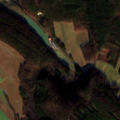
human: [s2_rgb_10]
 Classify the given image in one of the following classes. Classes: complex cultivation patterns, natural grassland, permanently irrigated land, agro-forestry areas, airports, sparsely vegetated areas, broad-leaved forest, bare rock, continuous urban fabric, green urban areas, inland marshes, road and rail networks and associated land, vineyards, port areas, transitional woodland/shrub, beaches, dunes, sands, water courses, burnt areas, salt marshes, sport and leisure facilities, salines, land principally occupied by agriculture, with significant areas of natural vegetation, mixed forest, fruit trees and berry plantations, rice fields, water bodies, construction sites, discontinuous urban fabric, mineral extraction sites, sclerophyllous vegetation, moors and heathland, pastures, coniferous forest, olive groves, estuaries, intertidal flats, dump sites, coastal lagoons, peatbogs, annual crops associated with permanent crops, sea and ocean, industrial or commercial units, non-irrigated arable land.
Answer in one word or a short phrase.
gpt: non-irrigated arable land, complex cultivation patterns, broad-leaved forest, coniferous forest, mixed forest